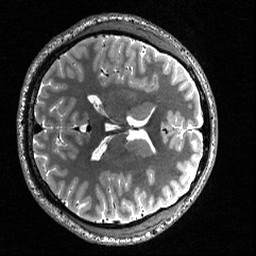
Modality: T2w
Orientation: axial
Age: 25
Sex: male
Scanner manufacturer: siemens
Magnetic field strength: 3 T
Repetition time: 3.2 s
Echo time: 0.56 s